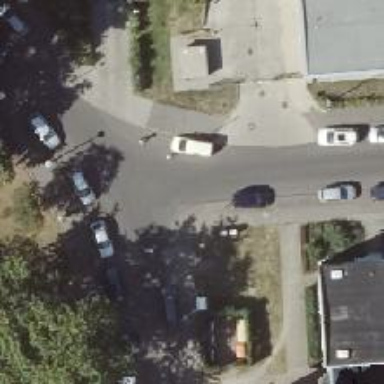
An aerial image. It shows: Sidewalk along the footway.